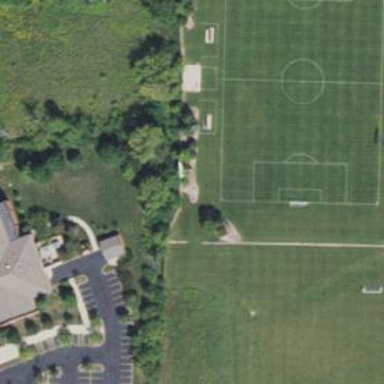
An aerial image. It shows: Soccer pitch designated for leisure and sports activities.